Interaction volume radius: 5 \u00c5
Interaction volume height: 10 \u00c5
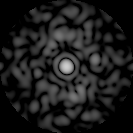
Disorder parameter: 0.8178